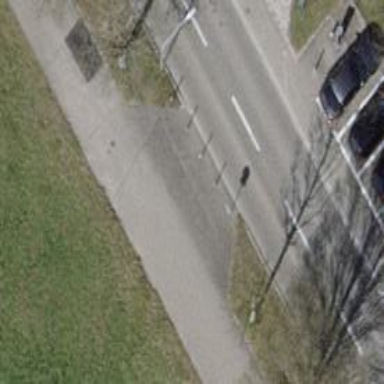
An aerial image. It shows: Bollard barrier.